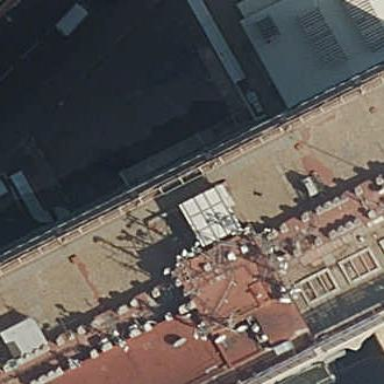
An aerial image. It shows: Hotel building.